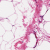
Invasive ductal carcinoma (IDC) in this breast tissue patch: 0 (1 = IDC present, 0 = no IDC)